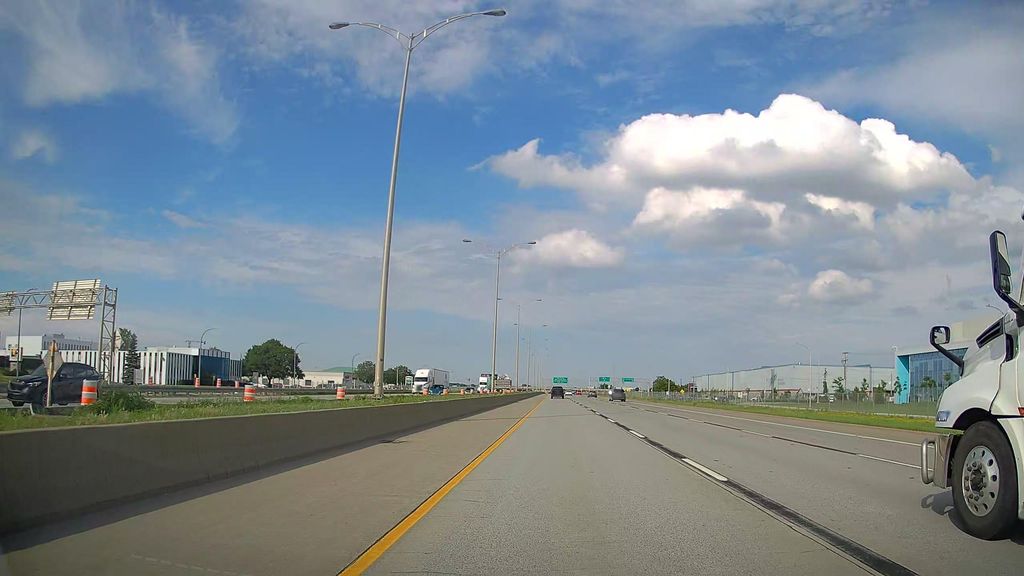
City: montreal